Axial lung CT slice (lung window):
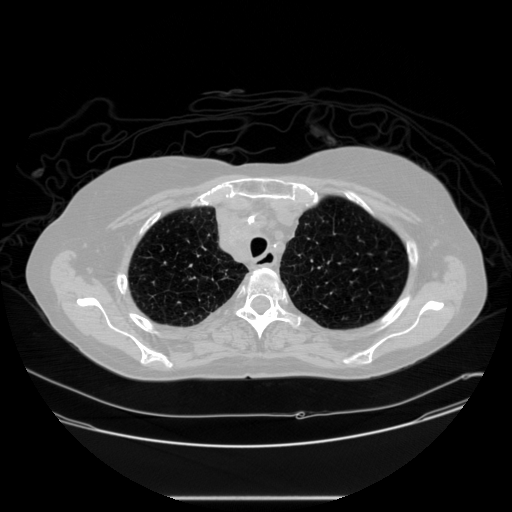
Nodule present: no